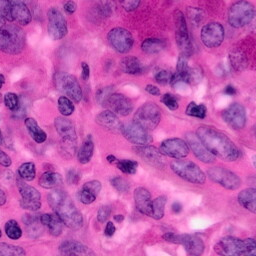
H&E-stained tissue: Pancreatic